Question: I am working on an image analysis and I want to create an animation of the final results that includes the time-sequence of 2D data and a plot of the time sequences at a single pixel such that the 1D plot updates as the 2D animation progresses. Then set them up in a subplot side by side The link below has an image of the end result which would ideally be animated.

I keep getting an error: AttributeError: 'list' object has no attribute 'set_visible'. I googled it (as you do) and stumbled across <URL> as well as a second 'im2' that is also commented out which should work for anyone trying to run the code. Obviously it will give you two 2D plot animations. Minimal working example is as follows:
'''
#!/usr/bin/env python
import matplotlib.pyplot as plt
import matplotlib.animation as anim
import numpy as np
import types
#create image with format (time,x,y)
image = np.random.rand(10,10,10)
image2 = np.random.rand(10,10,10)
#setup figure
fig = plt.figure()
ax1=fig.add_subplot(1,2,1)
ax2=fig.add_subplot(1,2,2)
#set up list of images for animation
ims=[]
for time in xrange(np.shape(image)[1]):
im = ax1.imshow(image[time,:,:])
# im2 = ax2.imshow(image2[time,:,:])
im2 = ax2.plot(image[0:time,5,5])
# def setvisible(self,vis):
# for c in self.collections: c.set_visible(vis)
# im2.set_visible = types.MethodType(setvisible,im2,None)
# im2.axes = plt.gca()
ims.append([im, im2])
#run animation
ani = anim.ArtistAnimation(fig,ims, interval=50,blit=False)
plt.show()
'''
I was also curious as to whether anyone knew of a cool way to highlight the pixel that the 1D data is being extracted from, or even draw a line from the pixel to the rightmost subplot so that they are 'connected' in some way.
Adrian
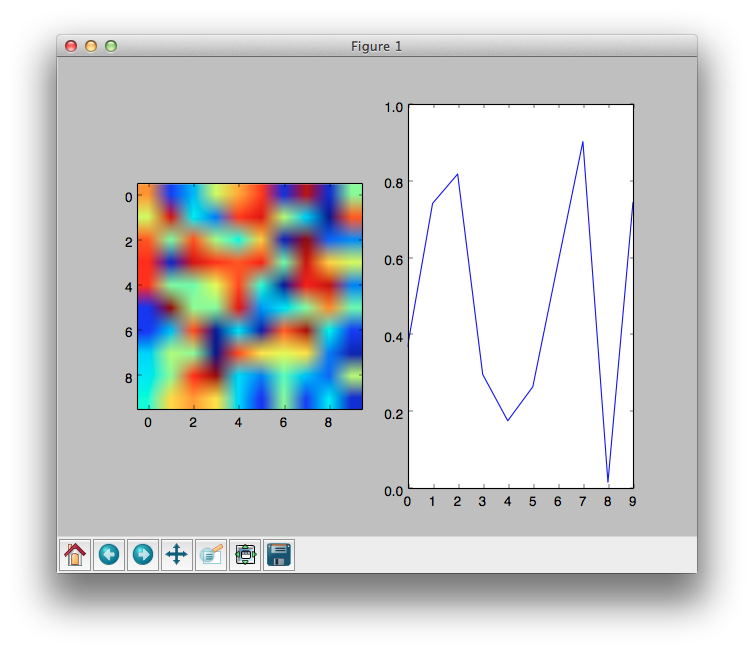
Answer: 'plot' returns a list of artists (hence why the error is referring to a list). This is so you can call 'plot' like 'lines = plot(x1, y1, x2, y2,...)'.
Change
'''
im2 = ax2.plot(image[0:time,5,5])
'''
to
'''
im2, = ax2.plot(image[0:time,5,5])
'''
Adding the comma un-packs the length one list into 'im2'
As for you second question, we try to only have one question per thread on SO so please open a new question.